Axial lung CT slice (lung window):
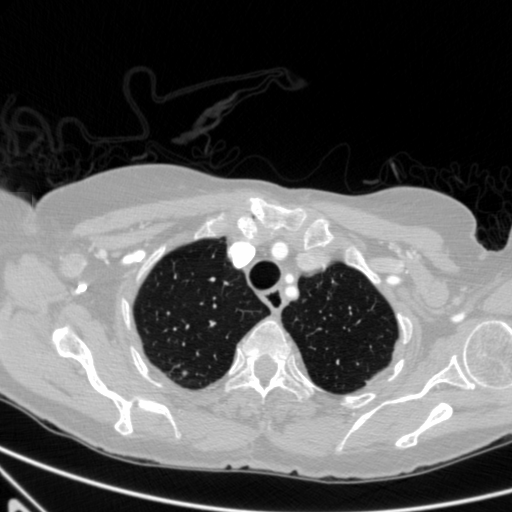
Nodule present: yes
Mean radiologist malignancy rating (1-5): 2.667